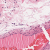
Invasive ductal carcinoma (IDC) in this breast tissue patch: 0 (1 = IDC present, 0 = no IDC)